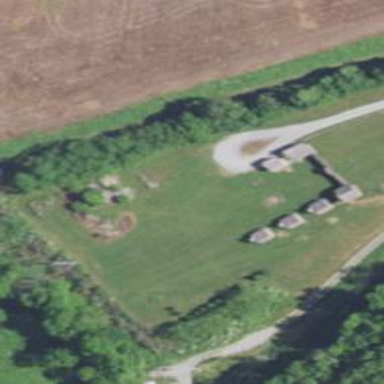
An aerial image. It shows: Historical fort.